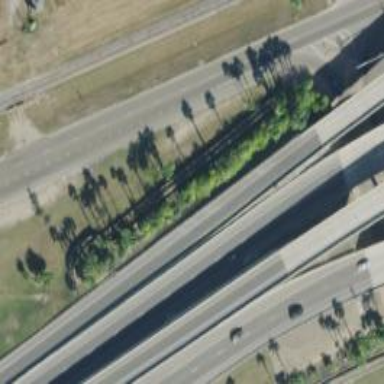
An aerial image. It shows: Asphalt motorway link.